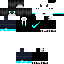
A male skeleton skin with dark skin, wearing brown helmet dressed in a blue hoodie and black pants, featuring a closed mouth.